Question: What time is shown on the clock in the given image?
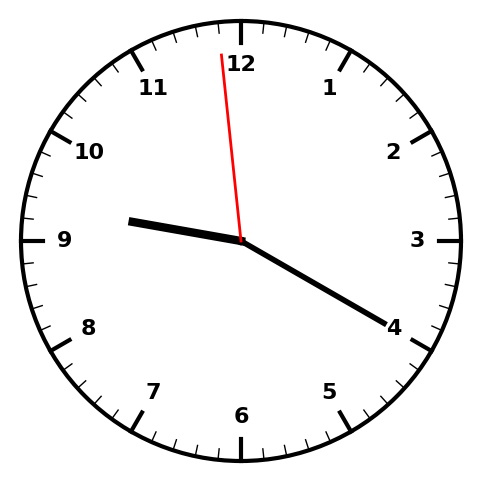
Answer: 09:19:59